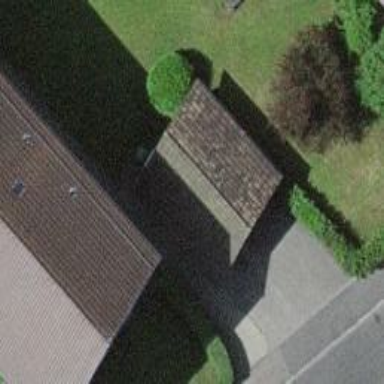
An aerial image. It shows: Group of garages.